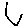
Label: hexagon